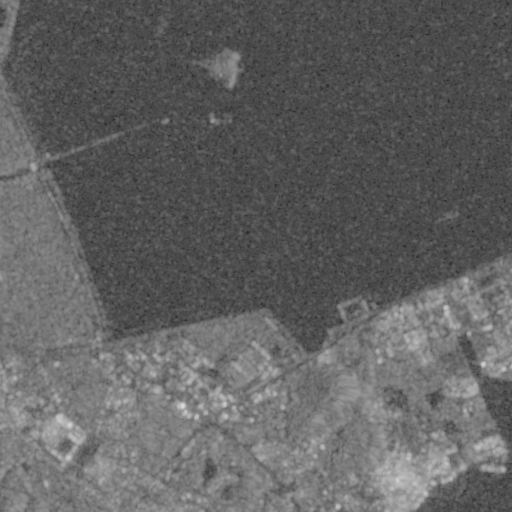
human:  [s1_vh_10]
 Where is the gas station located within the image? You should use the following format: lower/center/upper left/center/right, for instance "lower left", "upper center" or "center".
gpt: The gas station is located in the lower center of the image.
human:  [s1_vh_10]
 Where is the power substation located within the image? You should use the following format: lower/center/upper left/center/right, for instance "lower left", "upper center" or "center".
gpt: The power substation is located in the lower left of the image.
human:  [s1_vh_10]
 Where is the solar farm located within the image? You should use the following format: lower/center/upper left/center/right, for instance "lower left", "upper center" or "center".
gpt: The solar farm is located in the lower right of the image.
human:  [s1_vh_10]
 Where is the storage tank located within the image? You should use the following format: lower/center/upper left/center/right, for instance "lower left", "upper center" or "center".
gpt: The storage tank is located in the lower right of the image.
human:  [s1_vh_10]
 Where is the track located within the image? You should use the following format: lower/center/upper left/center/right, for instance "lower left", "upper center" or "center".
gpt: The track is located in the lower left of the image.
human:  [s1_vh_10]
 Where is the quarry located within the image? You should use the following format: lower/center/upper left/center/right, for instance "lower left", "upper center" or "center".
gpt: There is no quarry in the image.

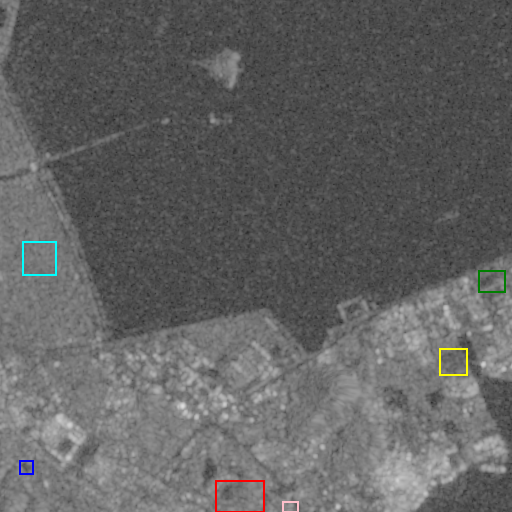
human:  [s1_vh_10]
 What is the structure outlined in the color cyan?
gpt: The structure outlined in cyan is a crop field.
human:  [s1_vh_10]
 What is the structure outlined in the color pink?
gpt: The structure outlined in pink is a gas station.
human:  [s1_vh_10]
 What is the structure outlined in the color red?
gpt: The structure outlined in red is a park.
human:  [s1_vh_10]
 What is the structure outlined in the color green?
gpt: The structure outlined in green is a parking lot.
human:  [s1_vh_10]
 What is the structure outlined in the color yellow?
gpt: The structure outlined in yellow is a solar farm.
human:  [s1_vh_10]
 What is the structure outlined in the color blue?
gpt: The structure outlined in blue is a track.
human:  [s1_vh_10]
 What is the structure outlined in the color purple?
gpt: There is no purple outline.